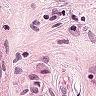
Metastatic tissue present: yes